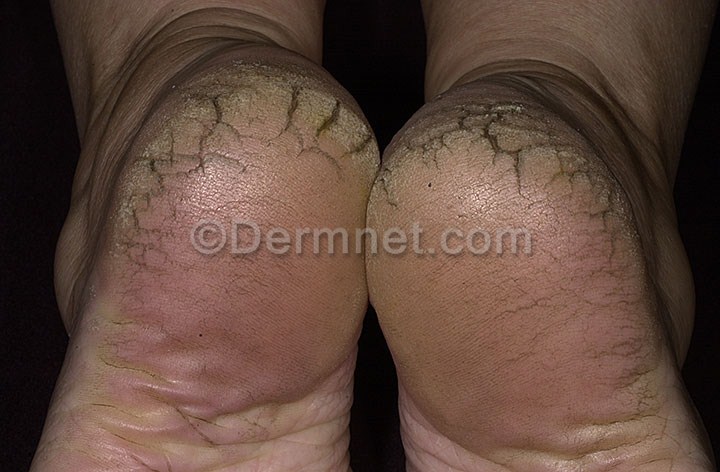
Disease: Eczema Photos